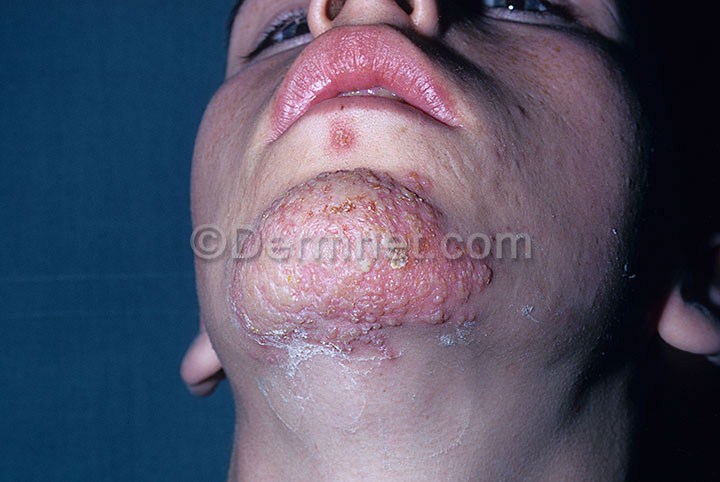
Disease: Warts Molluscum and other Viral Infections